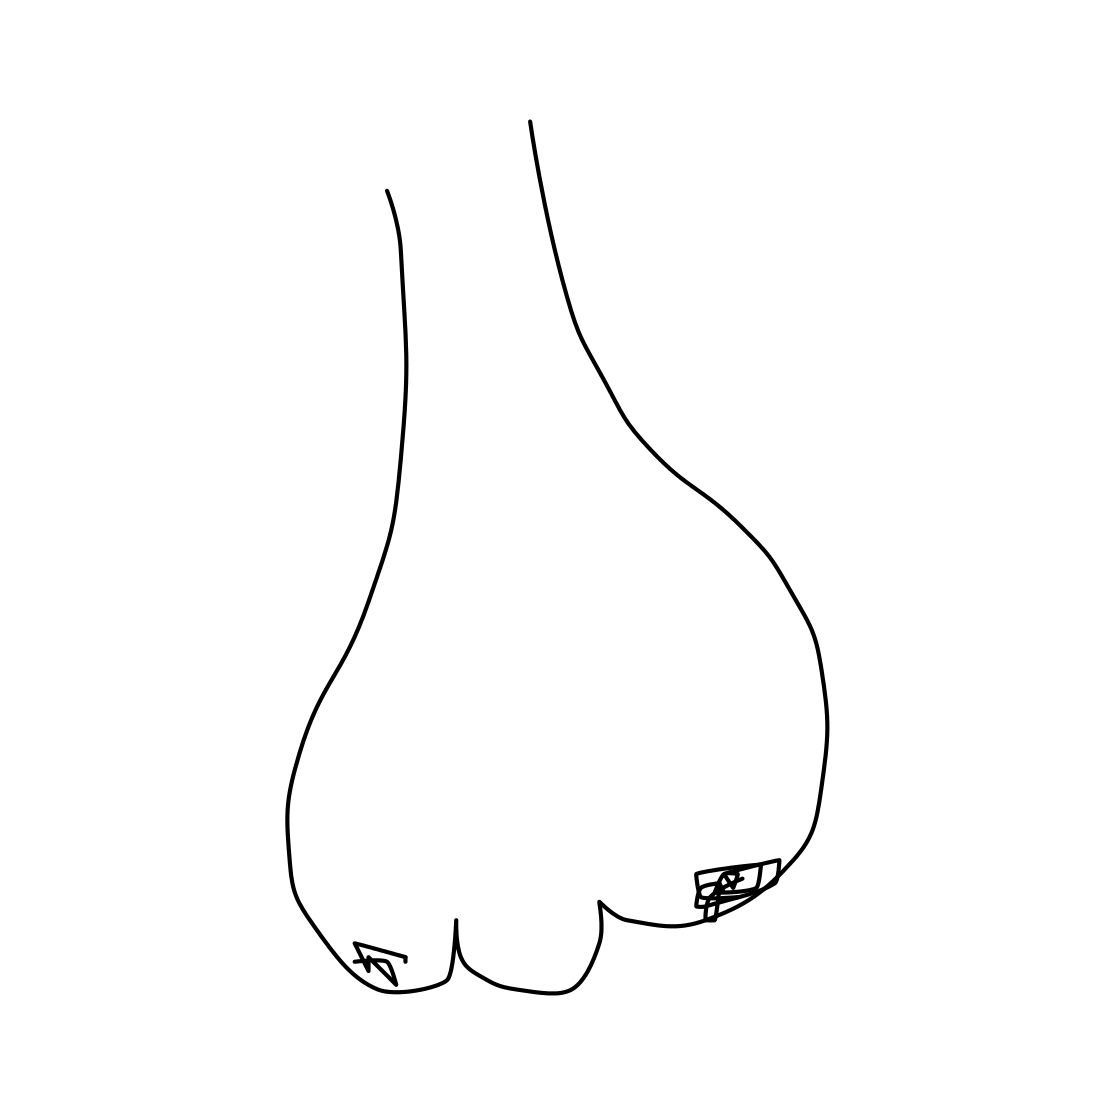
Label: nose